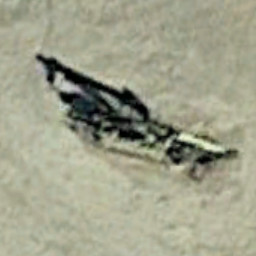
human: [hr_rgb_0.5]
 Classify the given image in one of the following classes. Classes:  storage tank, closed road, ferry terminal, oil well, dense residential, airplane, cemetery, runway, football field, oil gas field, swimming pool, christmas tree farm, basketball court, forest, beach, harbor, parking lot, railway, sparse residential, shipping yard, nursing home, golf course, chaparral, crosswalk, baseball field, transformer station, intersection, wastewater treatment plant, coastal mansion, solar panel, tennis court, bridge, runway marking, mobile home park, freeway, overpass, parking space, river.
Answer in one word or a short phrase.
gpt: oil well